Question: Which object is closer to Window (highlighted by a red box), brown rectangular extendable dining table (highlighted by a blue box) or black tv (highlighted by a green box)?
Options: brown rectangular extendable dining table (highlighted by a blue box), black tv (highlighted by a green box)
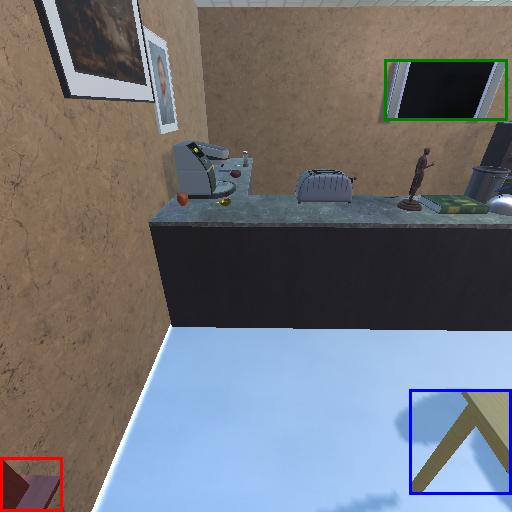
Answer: brown rectangular extendable dining table (highlighted by a blue box)